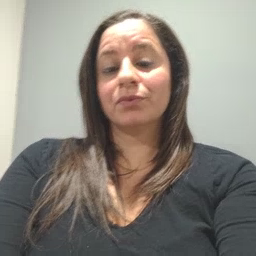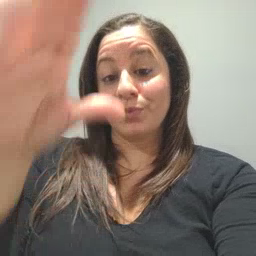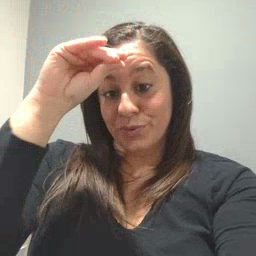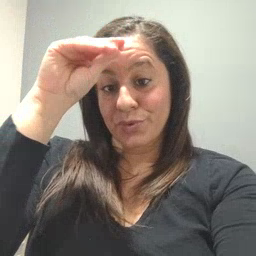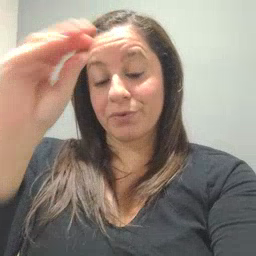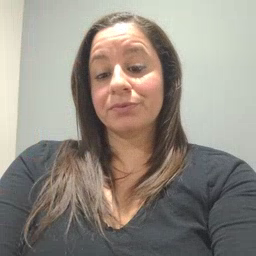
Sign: boy